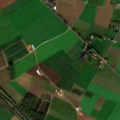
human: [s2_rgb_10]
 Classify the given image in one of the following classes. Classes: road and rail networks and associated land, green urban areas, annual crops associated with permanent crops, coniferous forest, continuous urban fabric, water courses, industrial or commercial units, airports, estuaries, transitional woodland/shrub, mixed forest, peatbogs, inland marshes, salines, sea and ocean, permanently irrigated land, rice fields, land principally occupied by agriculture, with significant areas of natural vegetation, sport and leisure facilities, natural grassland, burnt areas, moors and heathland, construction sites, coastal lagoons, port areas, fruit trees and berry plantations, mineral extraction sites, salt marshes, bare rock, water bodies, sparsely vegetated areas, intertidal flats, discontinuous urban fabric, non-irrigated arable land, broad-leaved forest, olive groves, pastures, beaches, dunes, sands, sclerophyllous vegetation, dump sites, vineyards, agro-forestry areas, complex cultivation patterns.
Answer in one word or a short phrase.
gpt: discontinuous urban fabric, non-irrigated arable land, pastures, complex cultivation patterns